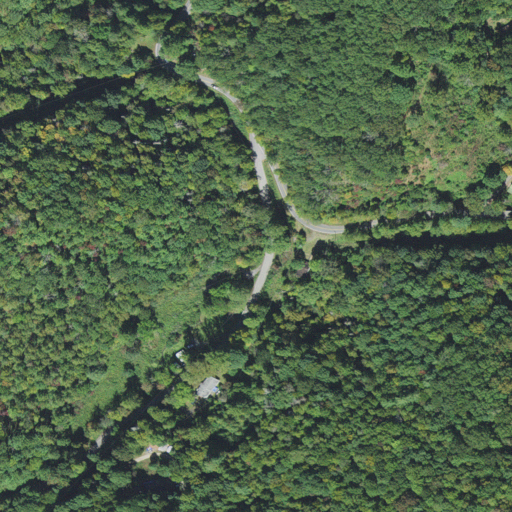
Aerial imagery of valley in North Carolina named Chestnut Cove containing deciduous forest, open development, mixed forest, and low intensity development